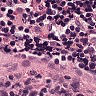
Metastatic tissue present: no